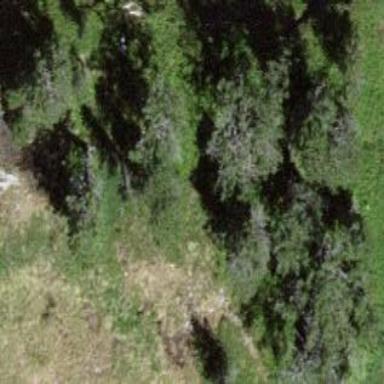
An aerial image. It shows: Patch of scrub vegetation.